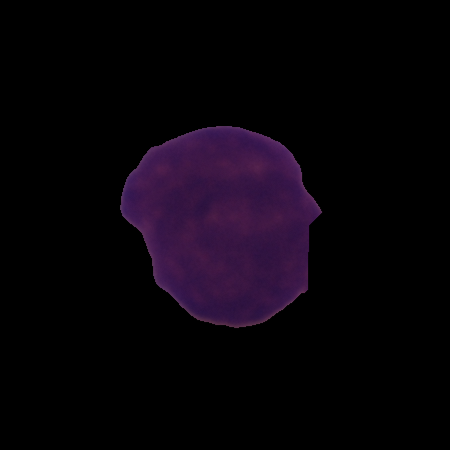
Label: cancer